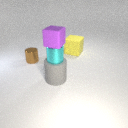
large gray rubber cylinder in front of small brown metal cylinder